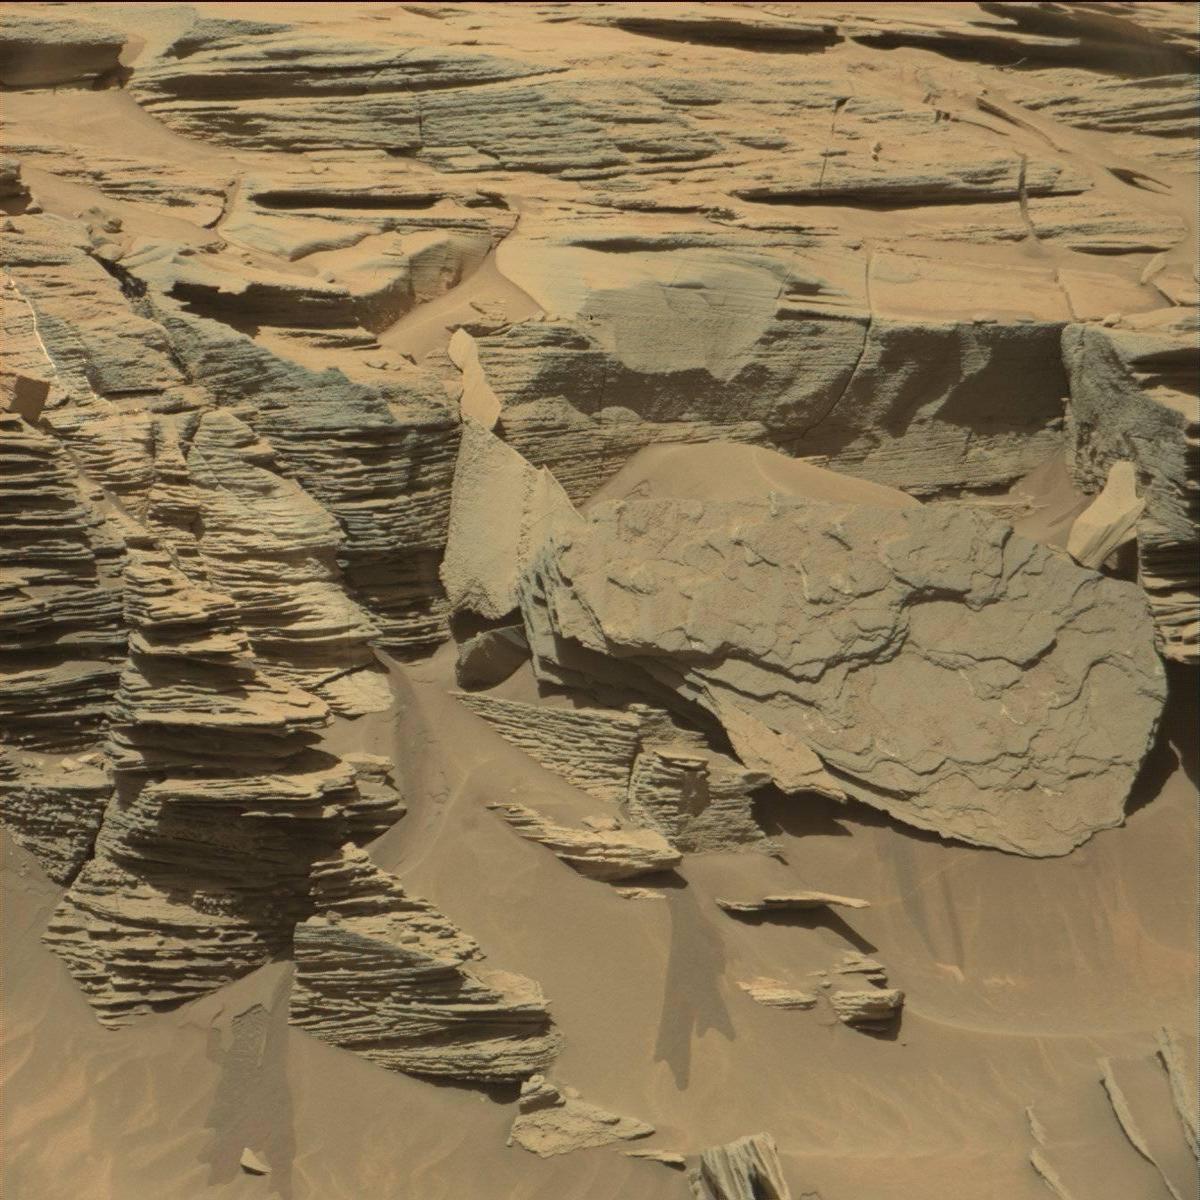
Terrain classes present: Bedrock, Sand / Soil